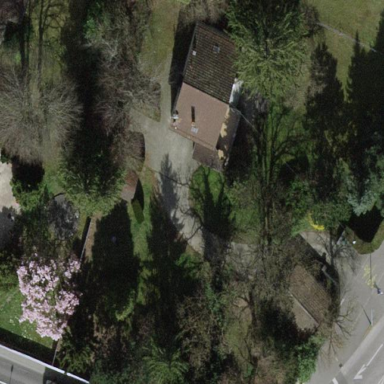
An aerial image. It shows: Garden enclosed by fence.